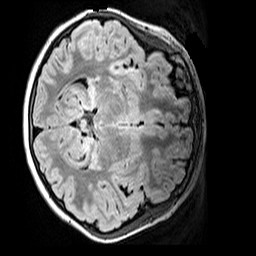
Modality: FLAIR
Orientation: axial
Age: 9
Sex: female
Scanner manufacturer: siemens
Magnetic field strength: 3 T
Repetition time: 5 s
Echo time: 0.388 s